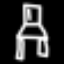
Label: chair